Question: How to use php random generator table represent my lab result.
Pass and fail random position show on table.
just want to input 'Pass = 13' and 'Fail = 3' two number.
'''
Test1 P Test5 P Test9 F Test13 P
Test2 P Test6 P Test10 F Test14 P
Test3 P Test7 P Test11 P Test15 P
Test4 F Test8 P Test12 P Test16 P
'''

thank you!
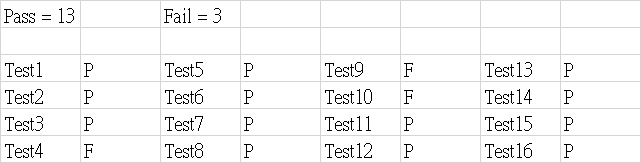
Answer: Perhaps something like this?
'''
<?php
function random_swap_array($array, $scale=10) {
$max = sizeof($array) - 1;
for ($i=0; $i<$scale; $i++) {
$pos1 = random_int(0, $max);
$pos2 = random_int(0, $max);
// swap the value of 2 pos
$tmp = $array[$pos2];
$array[$pos2] = $array[$pos1];
$array[$pos1] = $tmp;
}
return $array;
}
function gen_n(int $n, $value) {
for ($i=0; $i<$n; $i++) yield $value;
}
function gen_prefix_num(int $n, $prefix) {
for ($i=1; $i<=$n; $i++) yield "{$prefix}{$i}";
}
// This generates an assoc array with key "Test1" to "Test18"
// and values of randomly placed 14 "P" and 4 "F"
$arr = array_combine(
iterator_to_array(gen_prefix_num(18, 'Test')),
random_swap_array(array_merge(
iterator_to_array(gen_n(4, 'F')),
iterator_to_array(gen_n(14, 'P'))
), 100)
);
var_dump($arr); // display results
'''
Result:
'''
array(18) {
["Test1"]=>
string(1) "P"
["Test2"]=>
string(1) "F"
["Test3"]=>
string(1) "P"
["Test4"]=>
string(1) "P"
["Test5"]=>
string(1) "P"
["Test6"]=>
string(1) "P"
["Test7"]=>
string(1) "P"
["Test8"]=>
string(1) "P"
["Test9"]=>
string(1) "F"
["Test10"]=>
string(1) "P"
["Test11"]=>
string(1) "P"
["Test12"]=>
string(1) "P"
["Test13"]=>
string(1) "P"
["Test14"]=>
string(1) "F"
["Test15"]=>
string(1) "P"
["Test16"]=>
string(1) "P"
["Test17"]=>
string(1) "F"
["Test18"]=>
string(1) "P"
}
'''